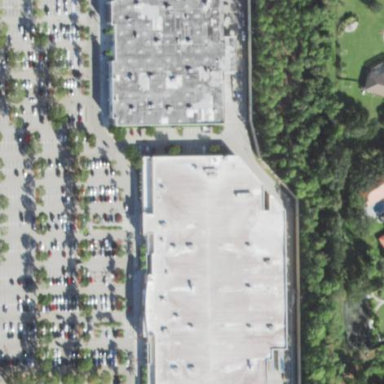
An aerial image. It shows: Department store building.